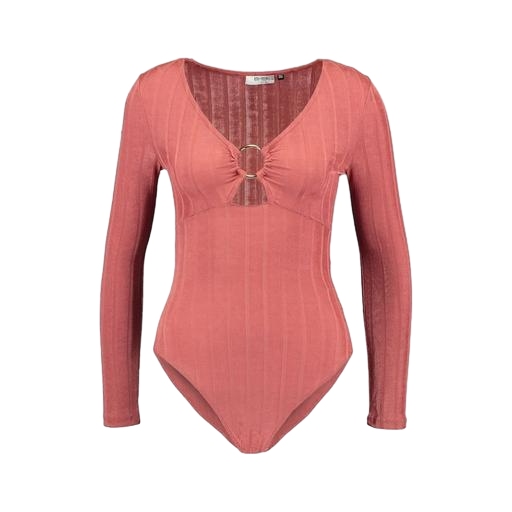
casual and long sleeves, pink and long sleeves, pink long sleeved shirt, white background